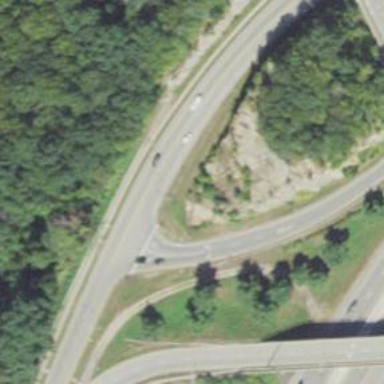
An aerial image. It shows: Trunk link highway designated as expressway.